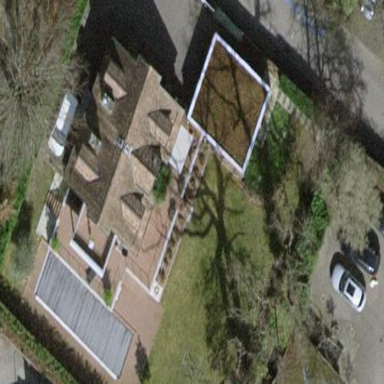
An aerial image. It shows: Garden enclosed by fence.